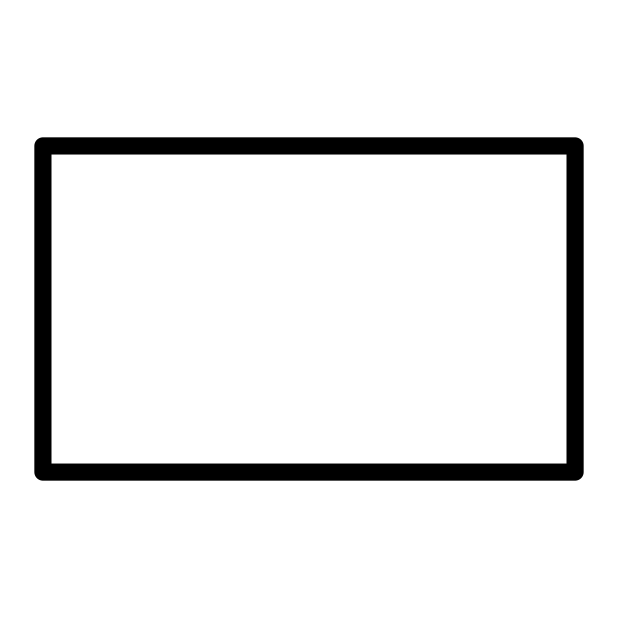
Emoji: ▭
Name: white rectangle
Unicode: 0x25ad